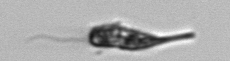
Label: Euglena